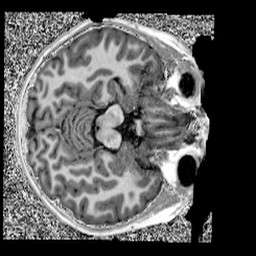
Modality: UNIT1
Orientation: axial
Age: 9
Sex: male
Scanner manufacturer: siemens
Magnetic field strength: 3 T
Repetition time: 4 s
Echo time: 0.00303 s